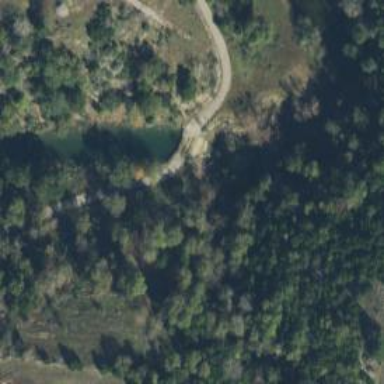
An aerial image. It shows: Culvert tunnel.